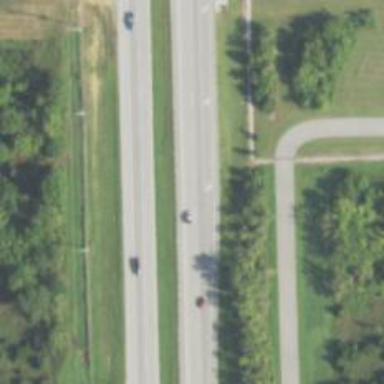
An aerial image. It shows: This image shows trunk highway that functions as expressway.